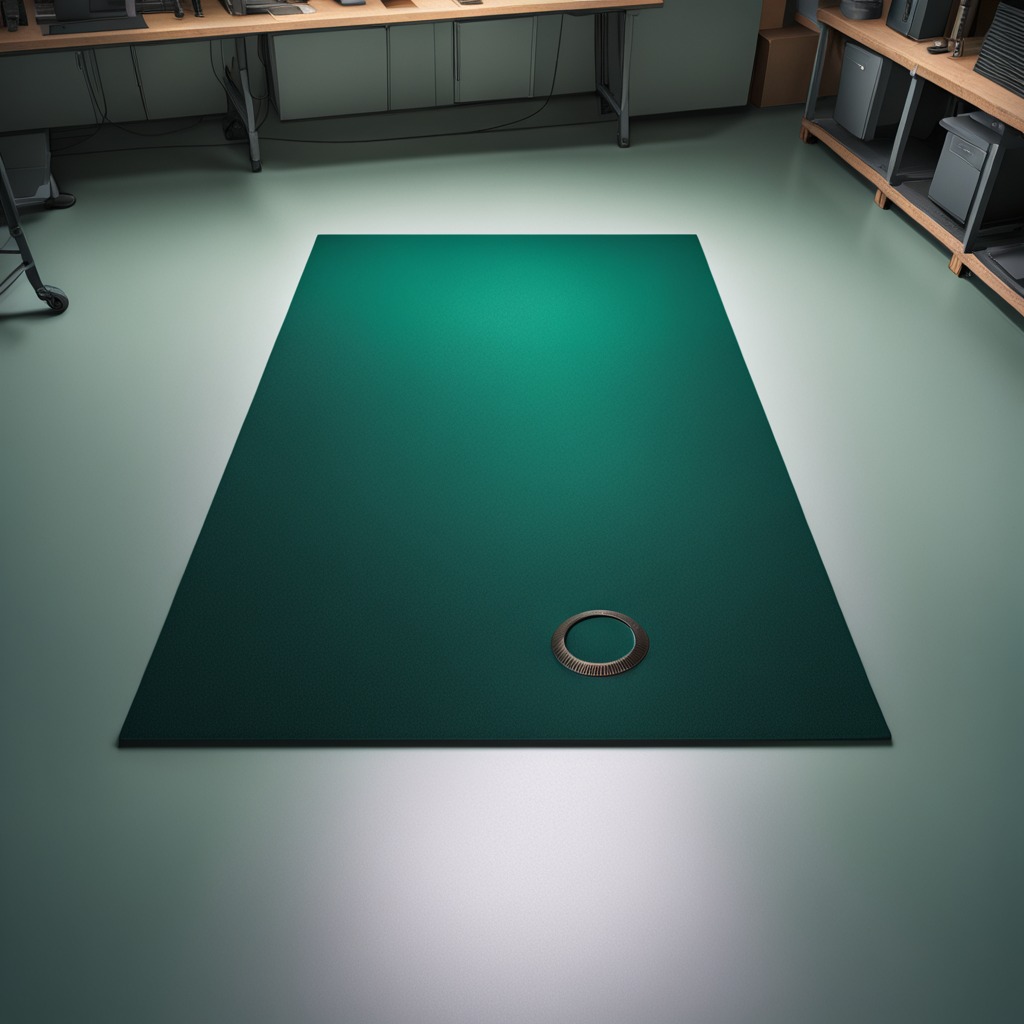
A flat metal washer lying on the granite tabletop.